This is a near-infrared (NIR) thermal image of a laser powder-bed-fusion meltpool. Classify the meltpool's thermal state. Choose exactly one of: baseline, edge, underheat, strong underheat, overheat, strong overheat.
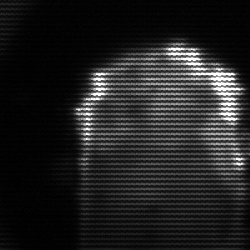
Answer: baseline